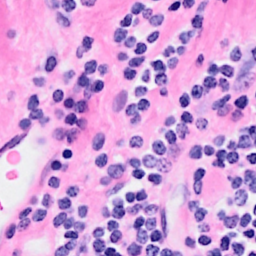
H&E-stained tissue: Breast